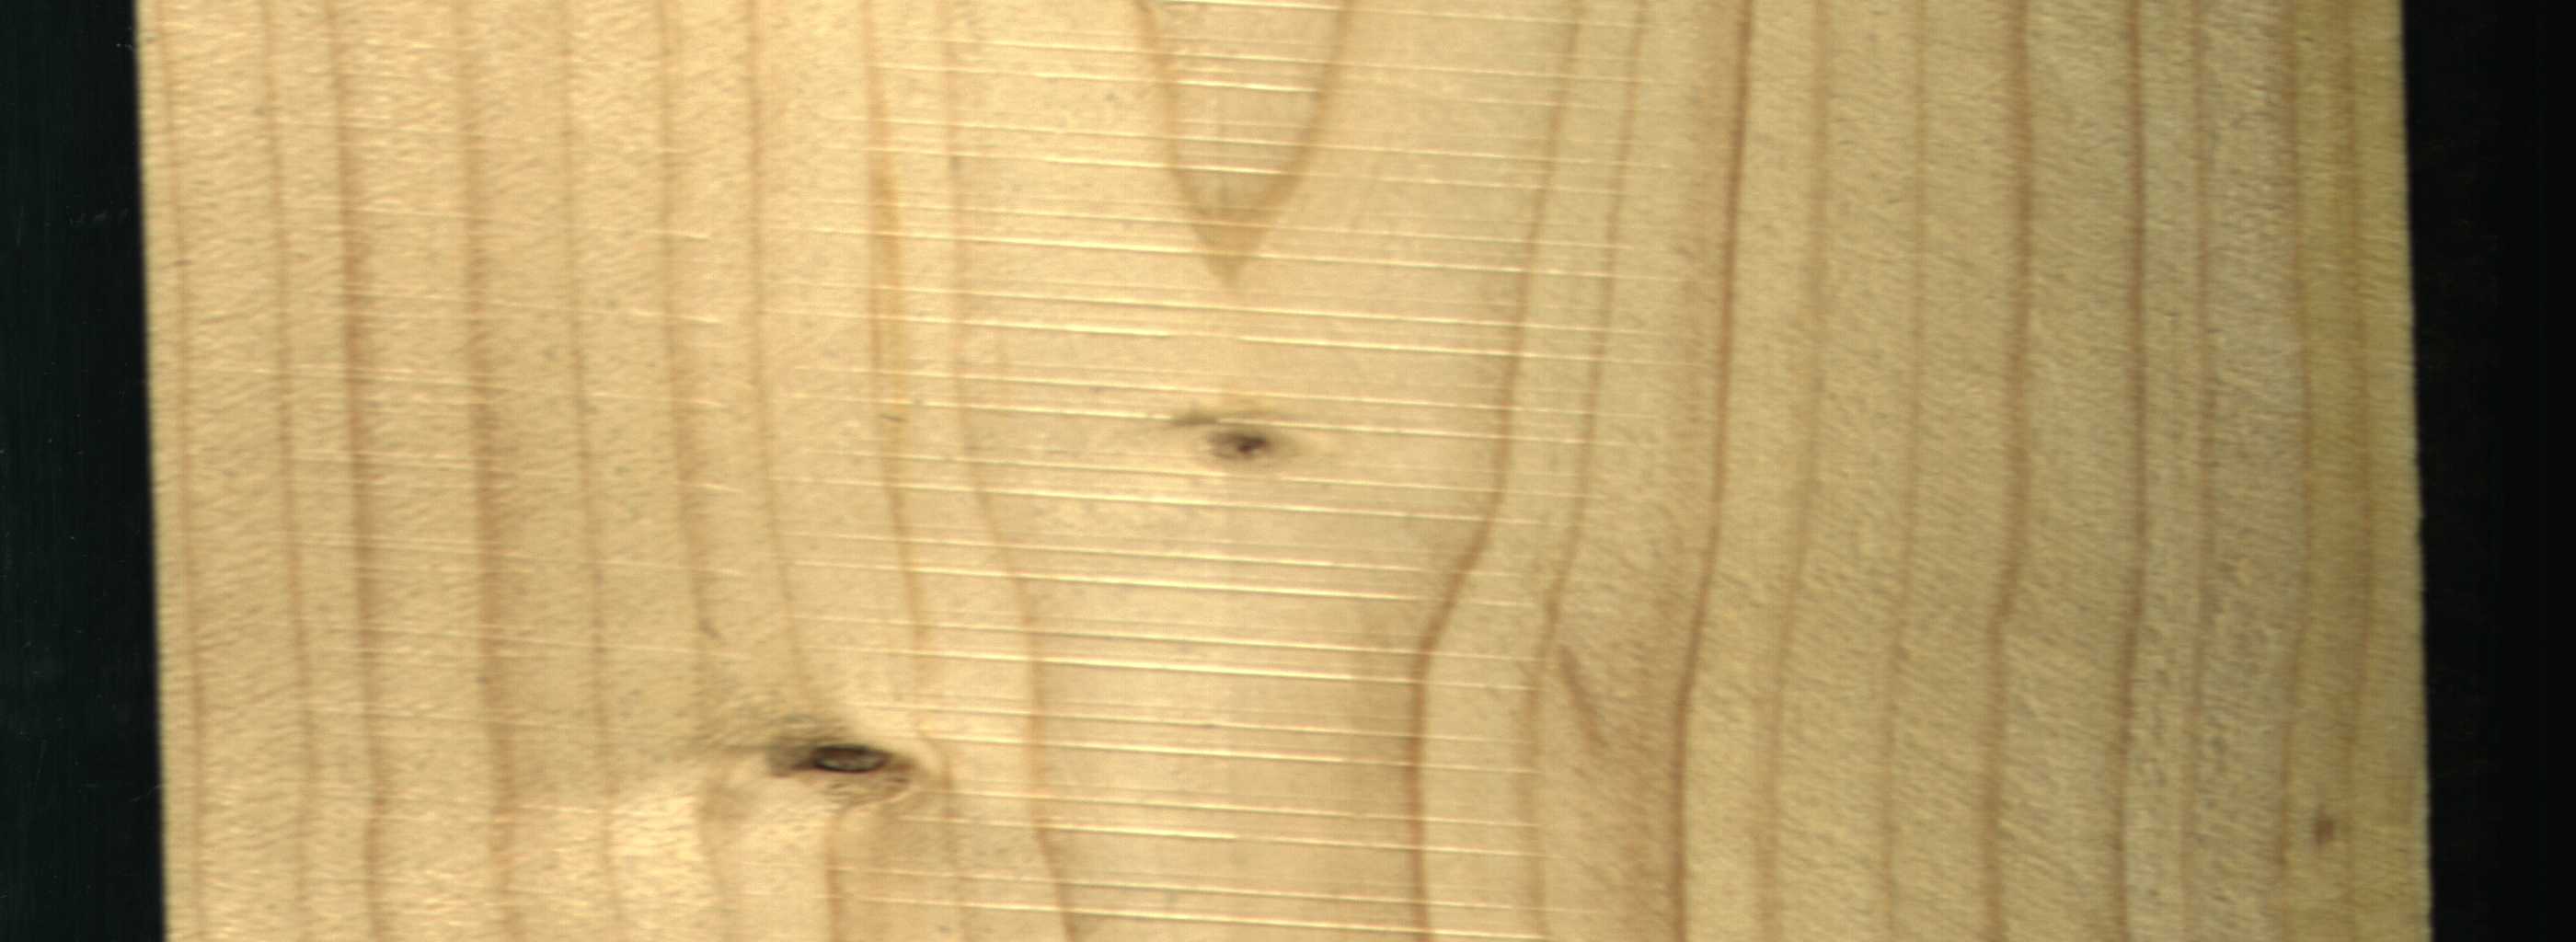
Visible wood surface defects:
Dead_Knot
Live_Knot